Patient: sex M, age 49
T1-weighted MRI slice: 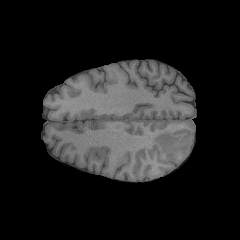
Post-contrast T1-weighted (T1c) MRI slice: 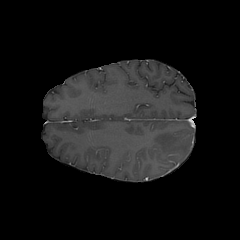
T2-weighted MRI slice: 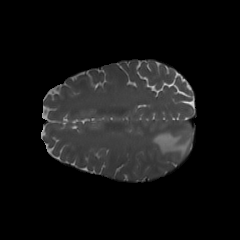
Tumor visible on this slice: yes
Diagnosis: Glioblastoma, IDH-wildtype
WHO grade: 4